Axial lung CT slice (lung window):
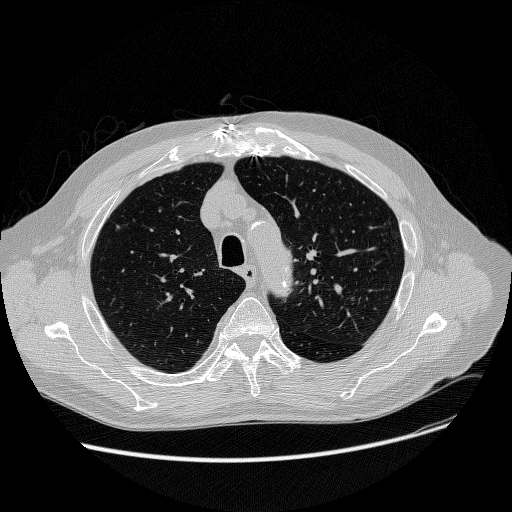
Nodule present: yes
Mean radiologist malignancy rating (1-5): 2.333